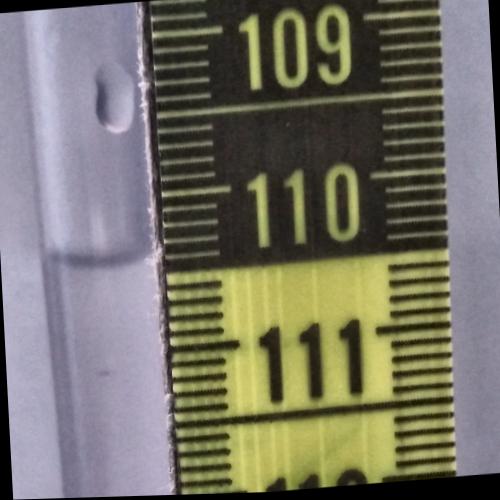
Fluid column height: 110.4 cm